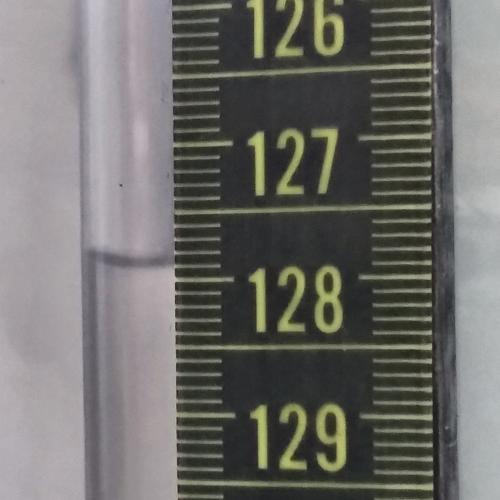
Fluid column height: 127.9 cm